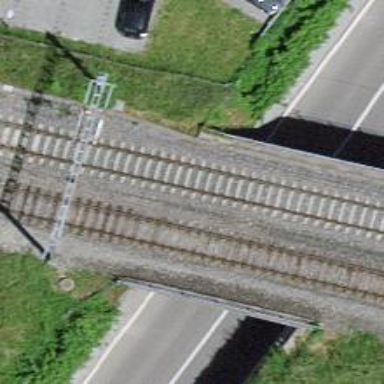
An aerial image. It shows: Single railway track with electrification through contact line.